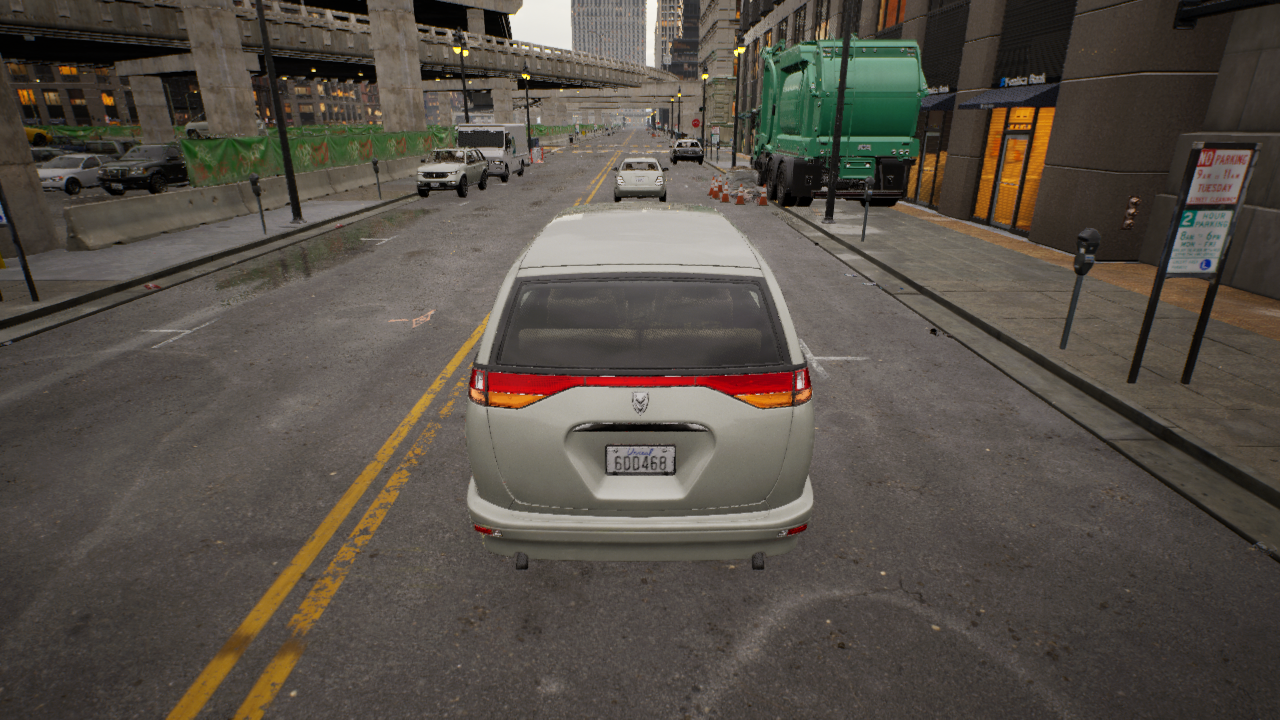
Venue: downtown
Lighting: golden hour
Vehicle rig: minivan